Field crop: tomato
Growth stage: 1
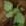
Species: solanum